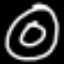
Label: donut